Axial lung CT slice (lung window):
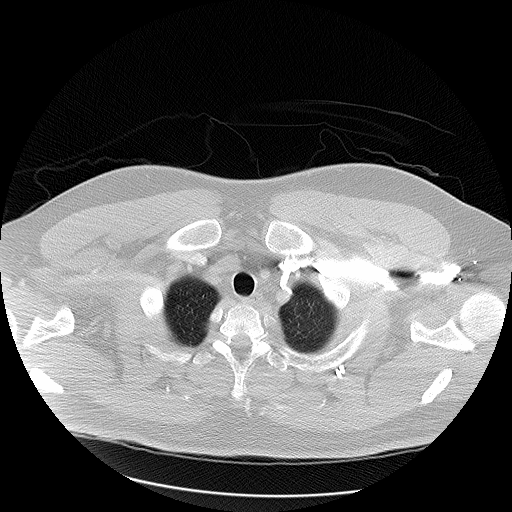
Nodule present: no